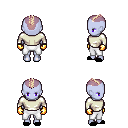
a pixel art fantasy rpg character, female body template, dark elf, purple skin, white long-sleeve shirt, white pants, white blonde short mohawk hairstyle, gold gloves, black slippers, four views (front, back, left, right), 2x2 character sprite sheet, small pixel art, hard edges, no anti-aliasing